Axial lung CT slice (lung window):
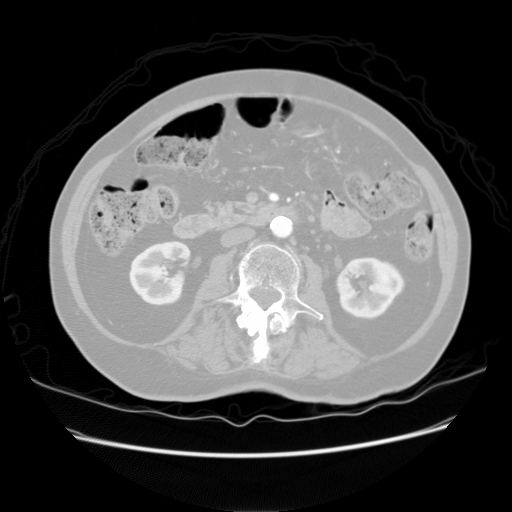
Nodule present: no